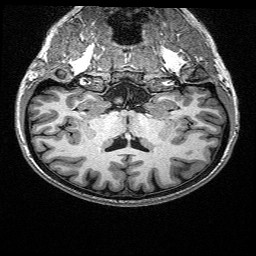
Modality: T1w
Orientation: sagittal
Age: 24
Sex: female
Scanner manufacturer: siemens
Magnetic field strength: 3 T
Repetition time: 2.4 s
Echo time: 0.03 s